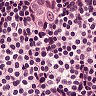
Metastatic tissue present: yes